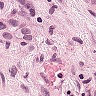
Metastatic tissue present: yes